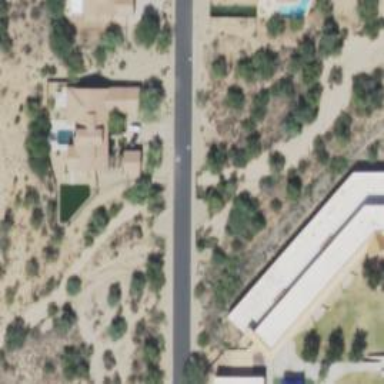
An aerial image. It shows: Residential road with asphalt surface that includes bridge.